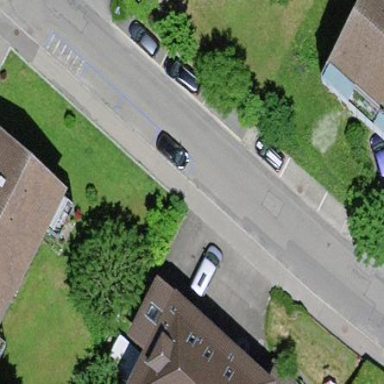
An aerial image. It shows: Parking available on the street side.